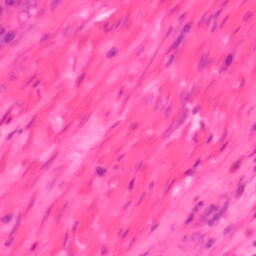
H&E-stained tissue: Colon